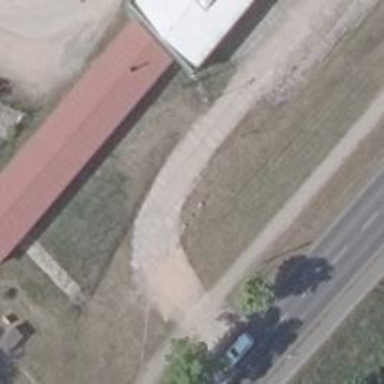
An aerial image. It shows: Service road with concrete plates surface.